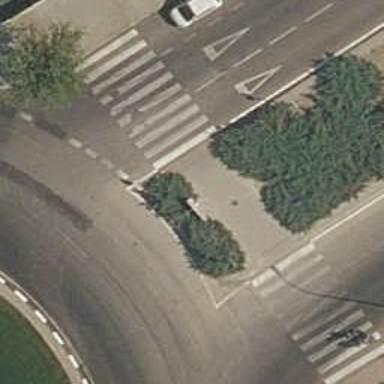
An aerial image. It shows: Roundabout at tertiary road junction.